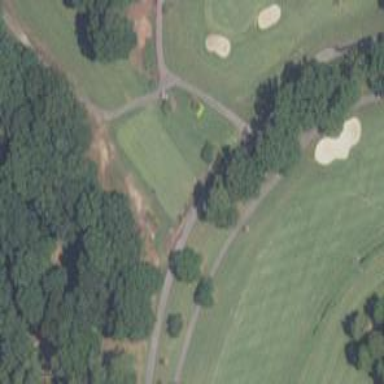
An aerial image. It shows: Service road used as golf cart path.